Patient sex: M
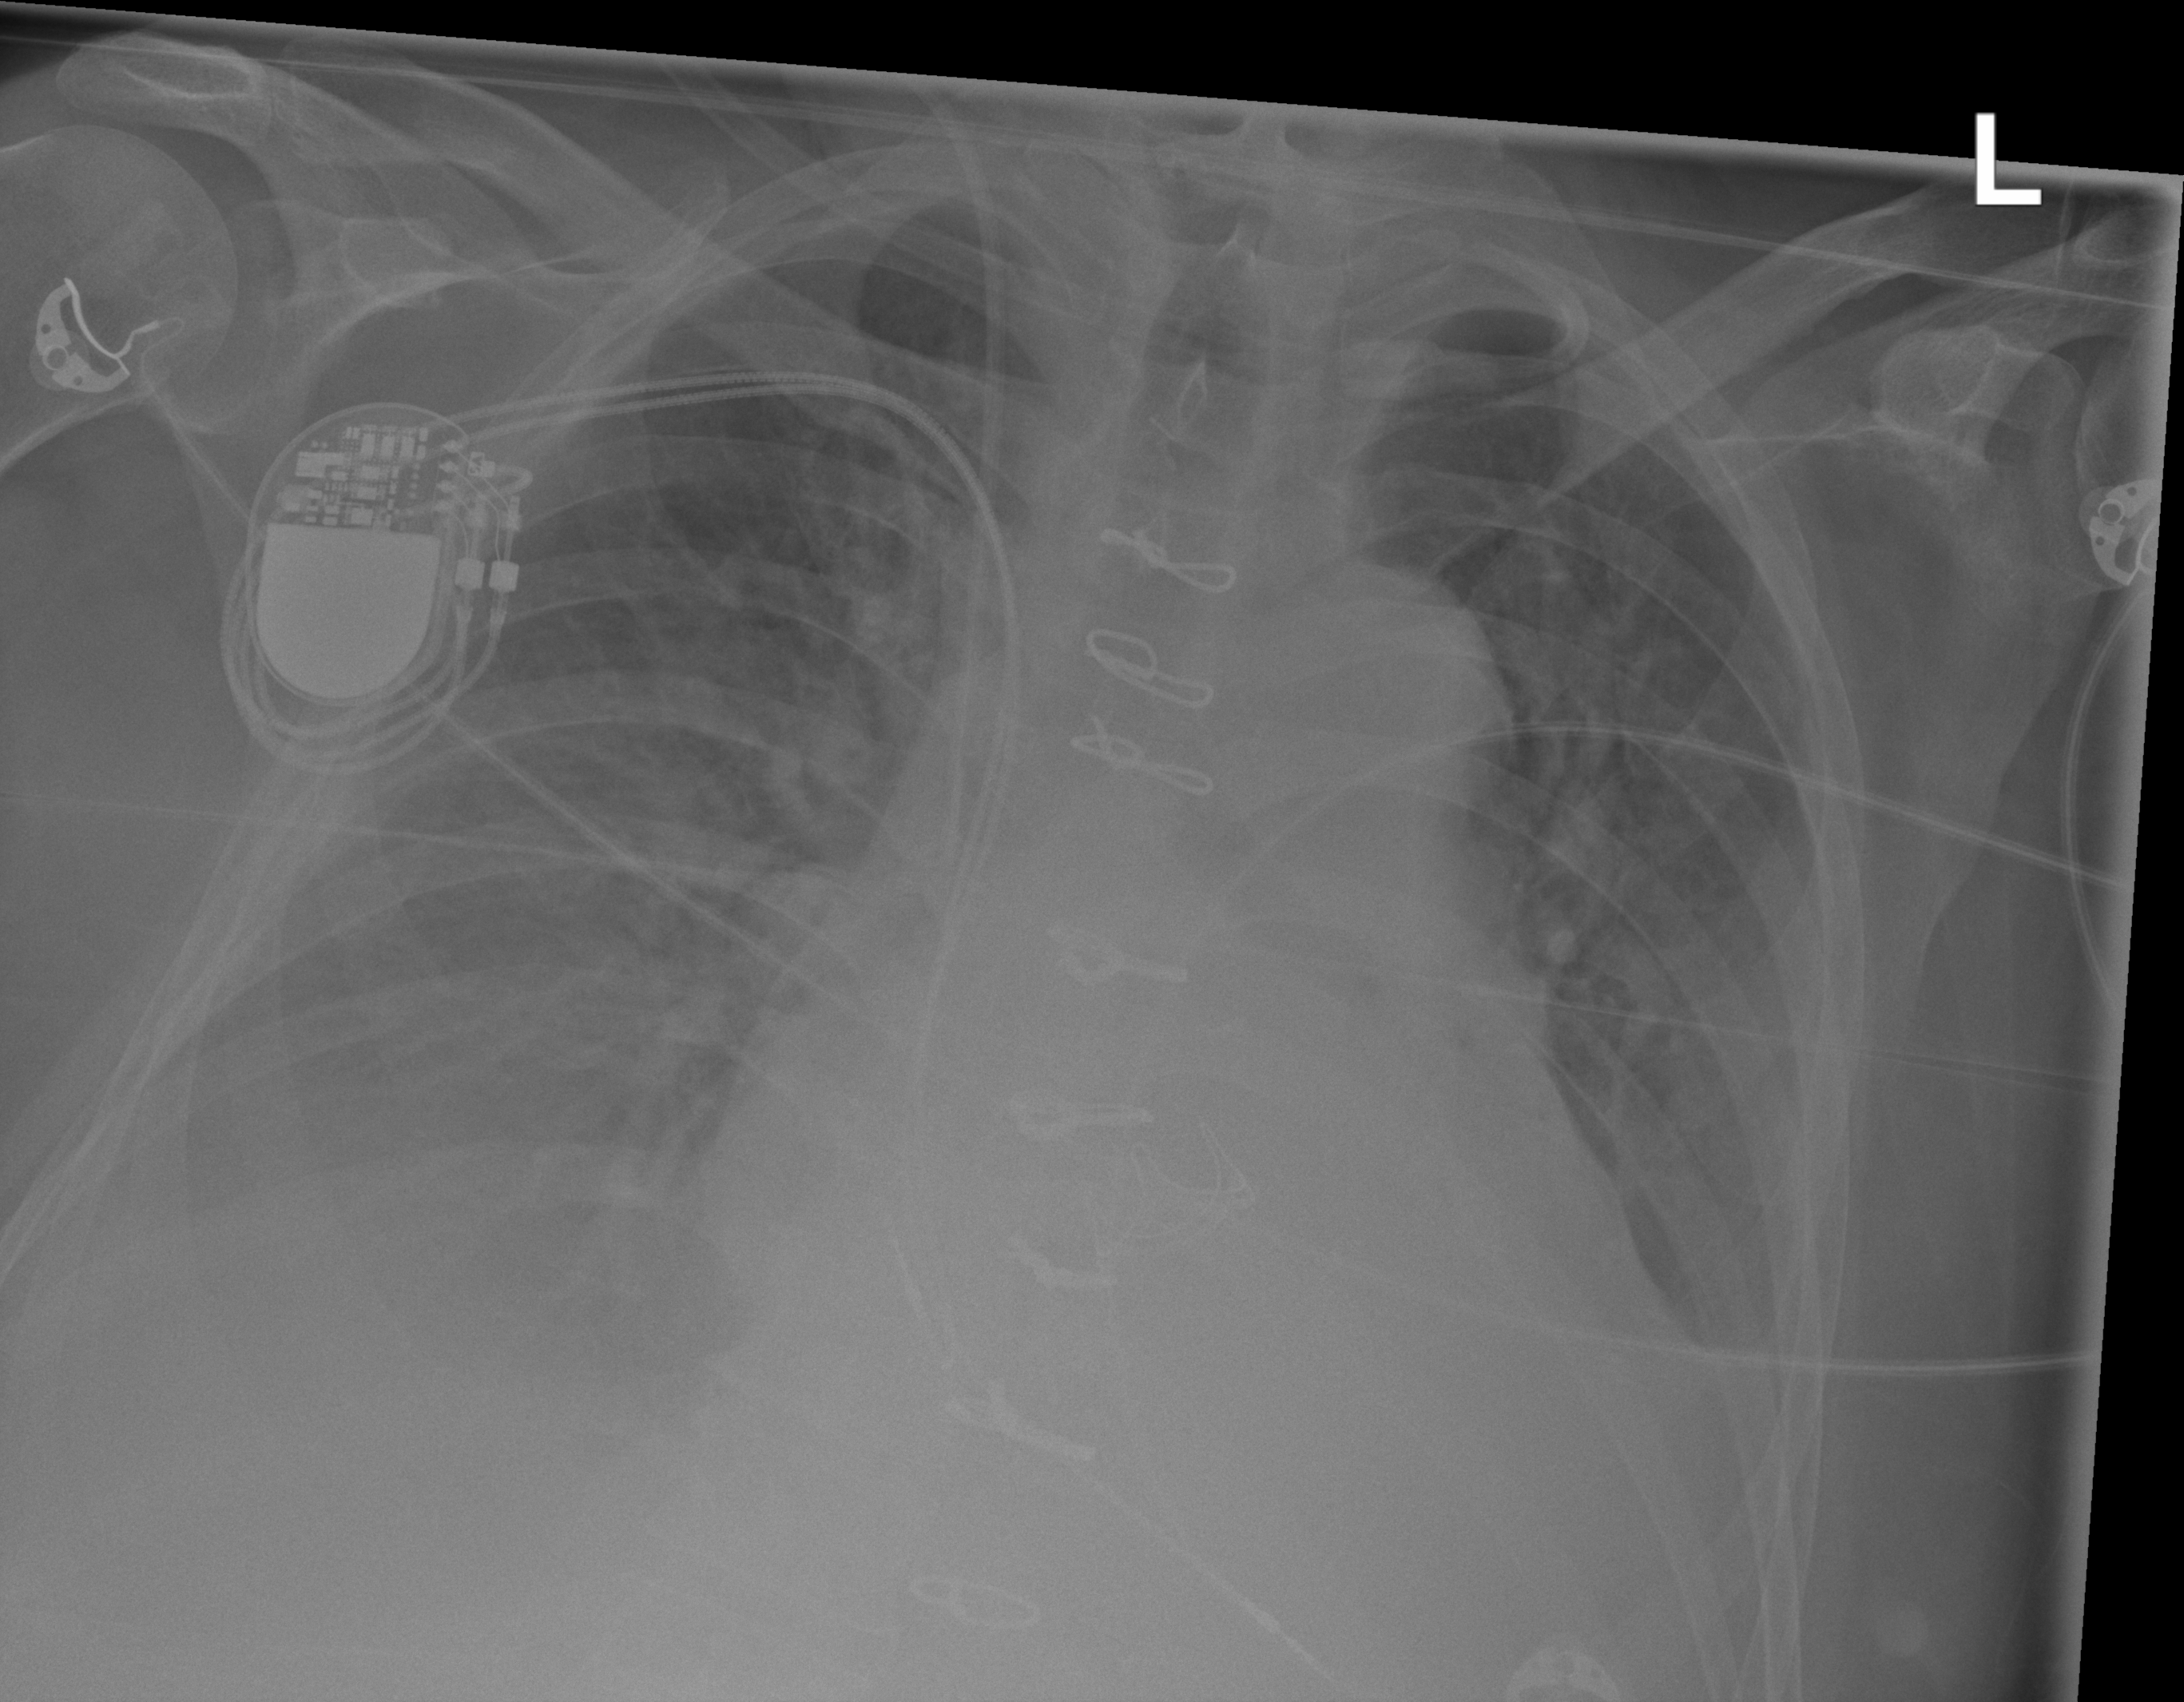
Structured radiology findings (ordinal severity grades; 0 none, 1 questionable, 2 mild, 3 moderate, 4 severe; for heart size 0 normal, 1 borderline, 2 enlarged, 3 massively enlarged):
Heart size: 3
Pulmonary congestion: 2
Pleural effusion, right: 3
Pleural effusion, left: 2
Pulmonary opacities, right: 3
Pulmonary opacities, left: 2
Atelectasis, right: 3
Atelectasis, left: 3